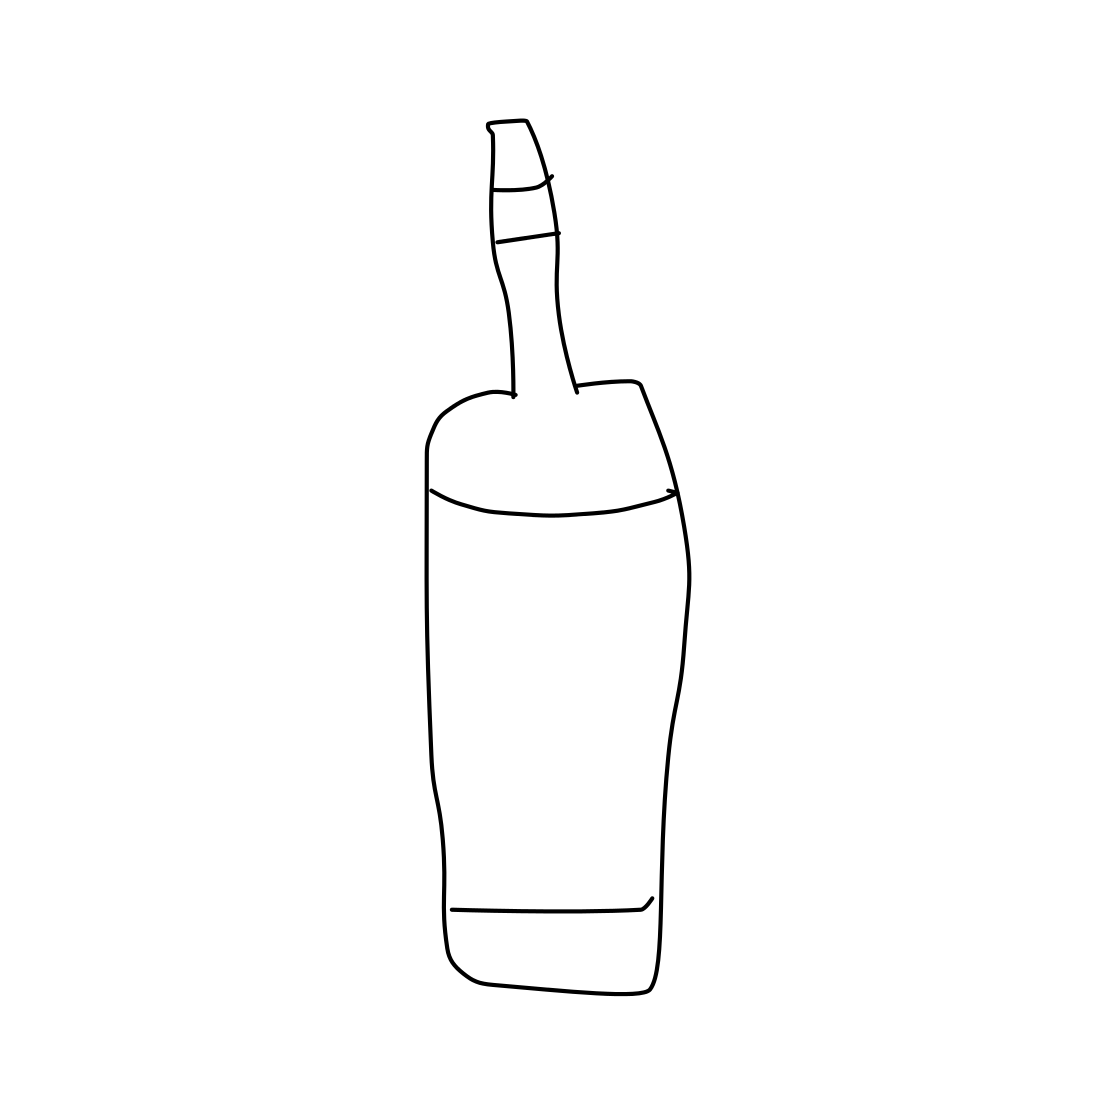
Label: wine-bottle